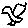
Label: bird